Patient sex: F
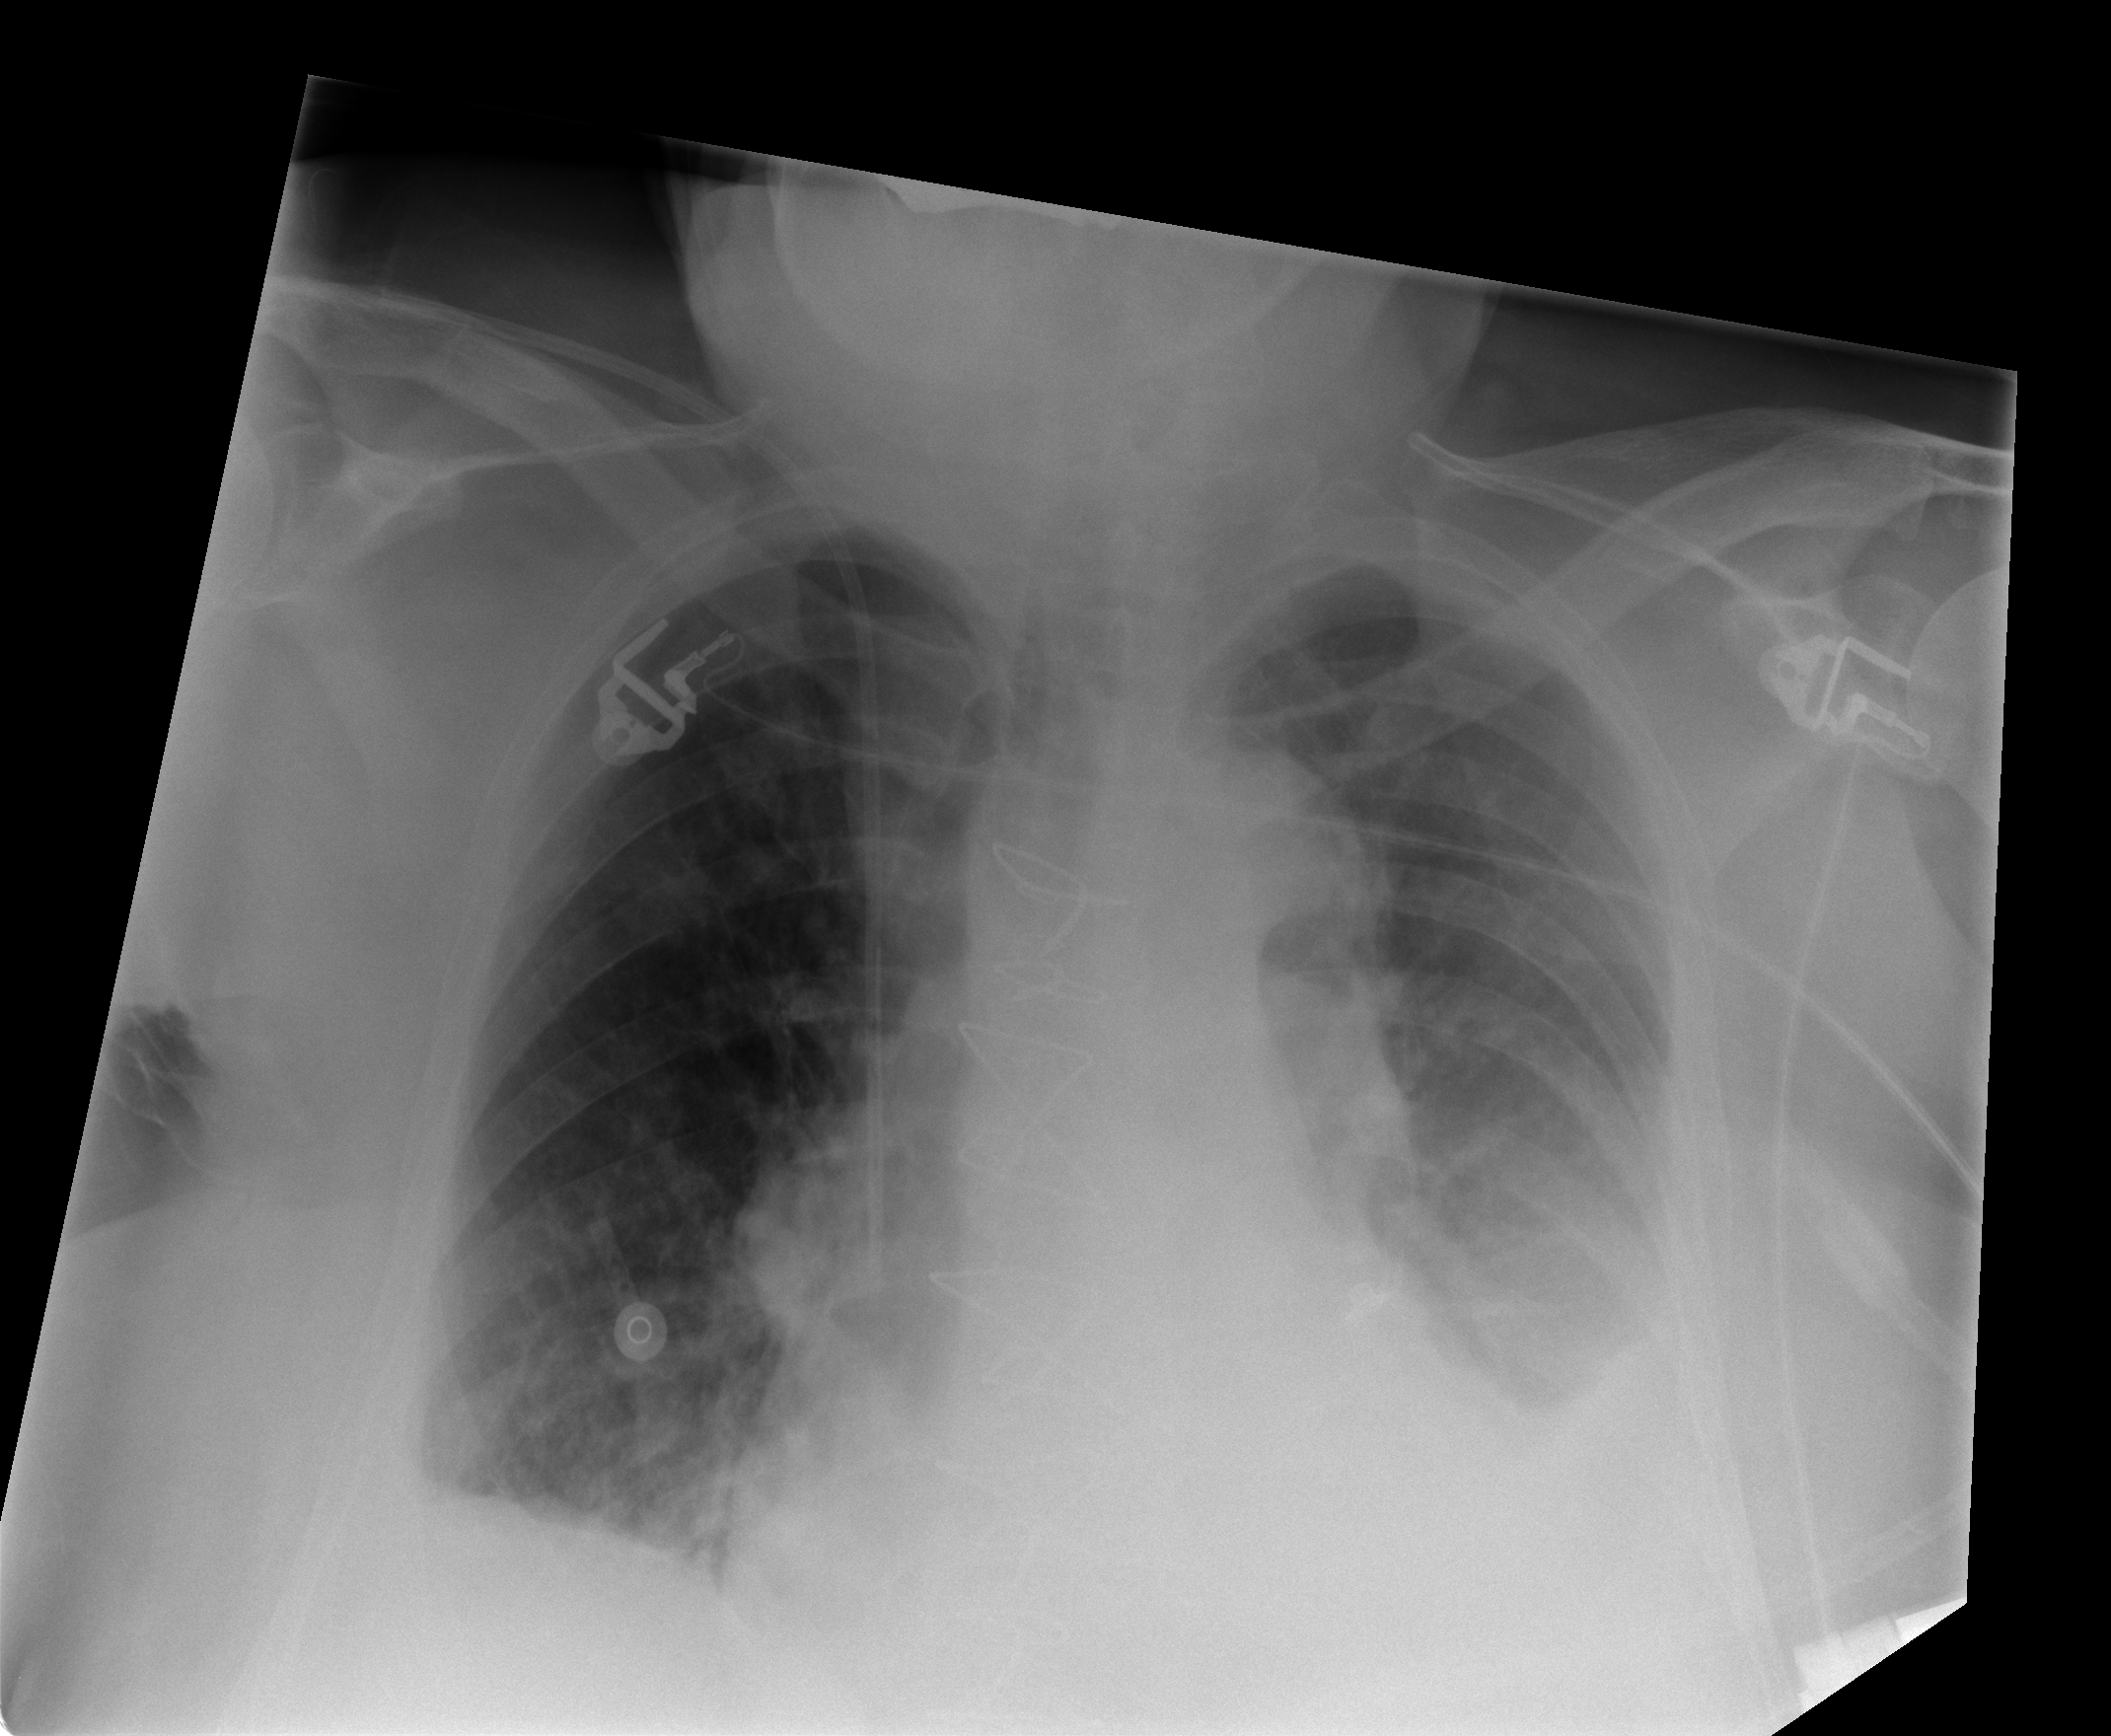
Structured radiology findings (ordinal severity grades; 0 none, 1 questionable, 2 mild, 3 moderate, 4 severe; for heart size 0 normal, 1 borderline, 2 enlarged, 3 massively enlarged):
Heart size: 2
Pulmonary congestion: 2
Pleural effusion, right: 2
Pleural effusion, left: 3
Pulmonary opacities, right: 0
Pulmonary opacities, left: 0
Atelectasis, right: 2
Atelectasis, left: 3